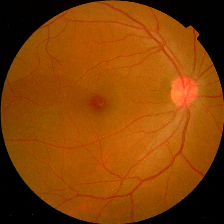
Diabetic retinopathy grade: No DR